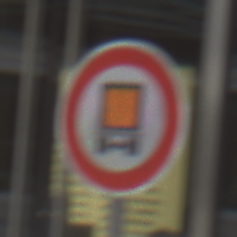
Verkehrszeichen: VerbotKennzeichnungspflichtigeKraftfahrzeugeGefaehrlicheGueter
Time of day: Midday
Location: Outdoor (Urban)
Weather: Overcast
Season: NotSpecified
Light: Natural